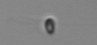
Label: nanoplankton_mix